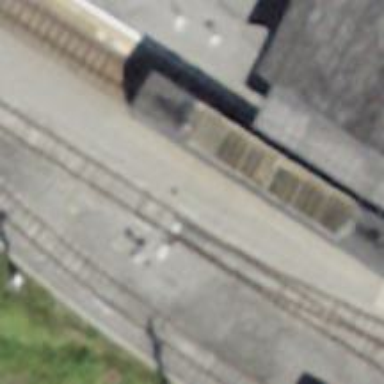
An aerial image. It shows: Narrow-gauge railway siding with contact lines for electrification.